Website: bh-photo
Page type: payment
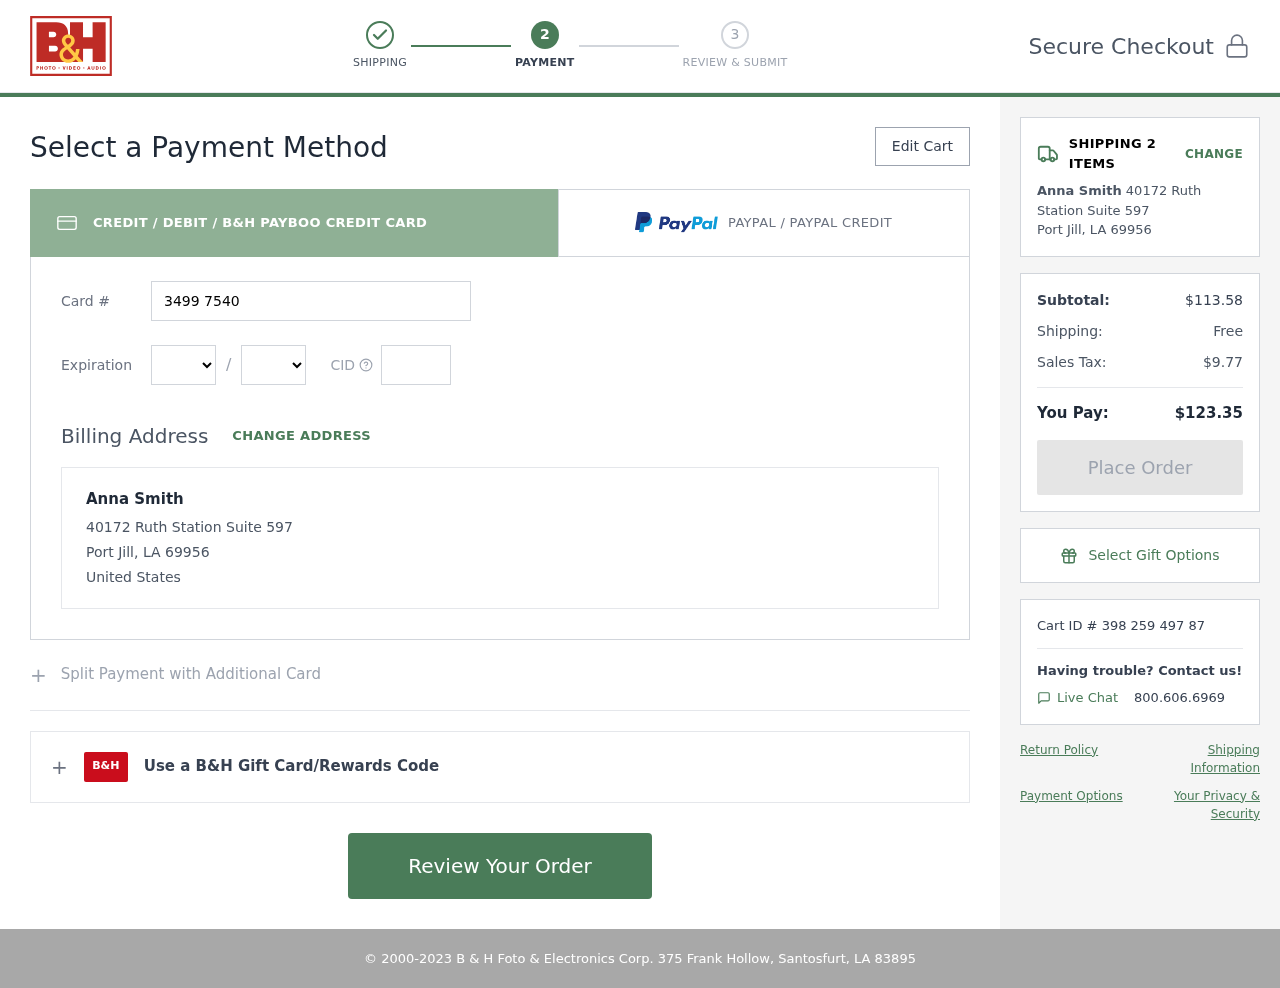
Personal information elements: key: PII_CARD_CVV
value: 7597
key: PII_CARD_EXPIRY_MONTH
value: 09
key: PII_CARD_EXPIRY_YEAR
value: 30
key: PII_CARD_NUMBER
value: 3499 7540 0488 550
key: PII_CITY_STATE_ZIP
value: Port Jill, LA 69956
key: PII_COUNTRY
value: United States
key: PII_FULLNAME
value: Anna Smith
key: PII_STREET
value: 40172 Ruth Station Suite 597
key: PII_FULLNAME2
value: Anna Smith
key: PII_STREET2
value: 40172 Ruth Station Suite 597
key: PII_CITY_STATE_ZIP2
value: Port Jill, LA 69956
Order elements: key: ORDER_NUM_ITEMS
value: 2
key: ORDER_SUBTOTAL
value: $113.58
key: ORDER_SHIPPING_COST
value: Free
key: ORDER_TAX
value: $9.77
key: ORDER_TOTAL
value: $123.35
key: ORDER_ID
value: Cart ID # 398 259 497 87